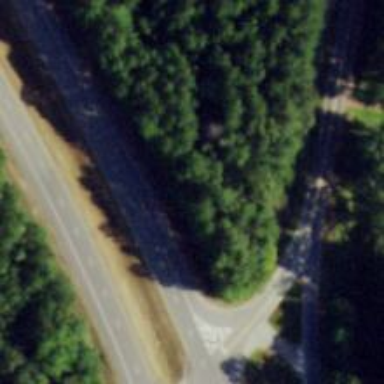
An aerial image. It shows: Primary highway with asphalt surface. It is dual carriageway.